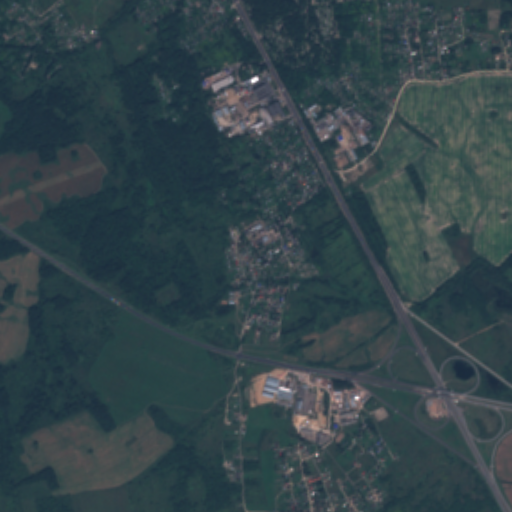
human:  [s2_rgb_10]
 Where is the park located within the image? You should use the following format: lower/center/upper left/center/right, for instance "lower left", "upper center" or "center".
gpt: The park is located in the upper right of the image.
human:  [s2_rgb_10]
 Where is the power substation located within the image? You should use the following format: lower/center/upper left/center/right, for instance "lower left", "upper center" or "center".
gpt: The power substation is located in the center right of the image.
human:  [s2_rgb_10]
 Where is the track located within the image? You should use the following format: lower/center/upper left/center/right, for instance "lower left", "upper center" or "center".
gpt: There is no track in the image.